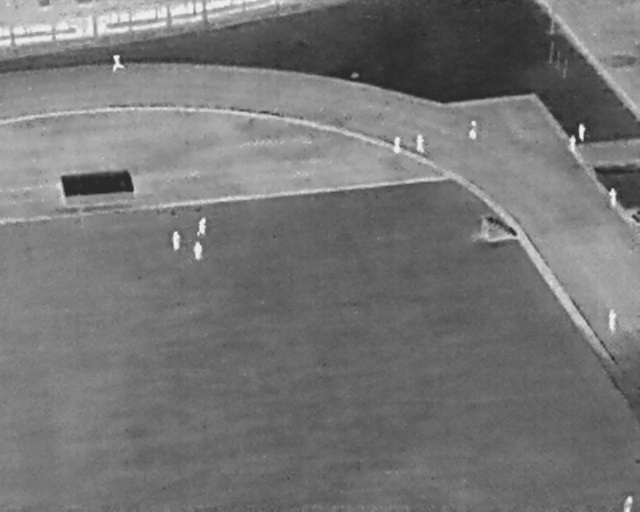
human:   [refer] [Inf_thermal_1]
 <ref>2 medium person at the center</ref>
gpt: <box>[[29, 43, 33, 45, 2], [29, 48, 32, 50, 2]]</box>

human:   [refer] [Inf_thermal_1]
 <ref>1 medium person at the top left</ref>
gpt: <box>[[17, 11, 19, 13, 2]]</box>

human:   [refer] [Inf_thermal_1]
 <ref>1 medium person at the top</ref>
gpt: <box>[[64, 27, 67, 29, 2]]</box>

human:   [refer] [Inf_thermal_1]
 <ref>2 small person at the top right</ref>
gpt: <box>[[89, 25, 92, 26, 2], [88, 27, 90, 28, 2]]</box>